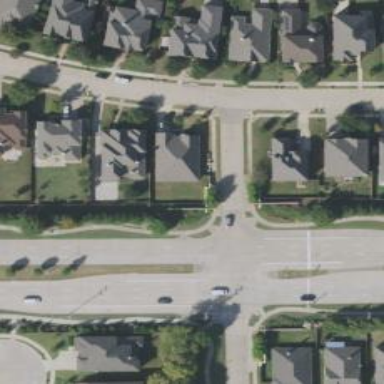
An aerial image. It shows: Primary highway with separate sidewalk.